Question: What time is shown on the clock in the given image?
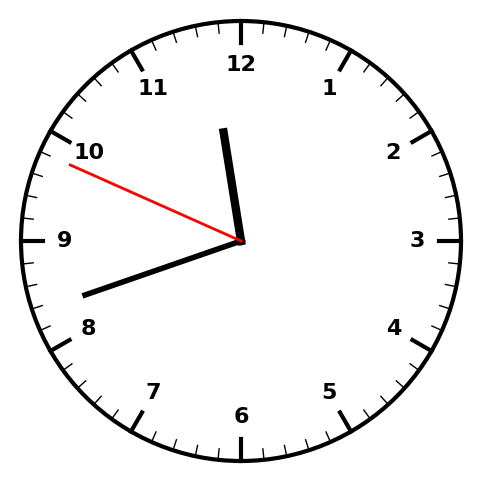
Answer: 11:41:49